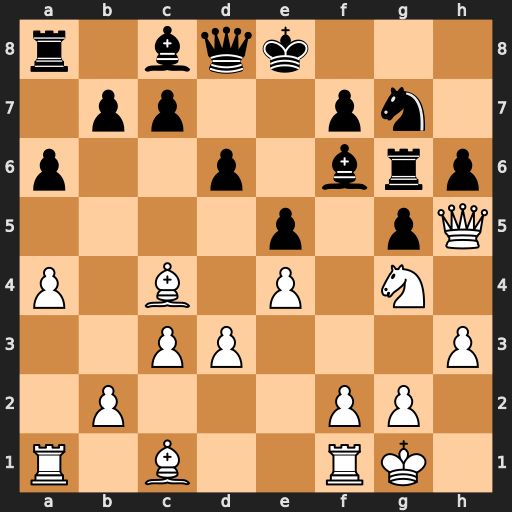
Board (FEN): r1bqk3/1pp2pn1/p2p1brp/4p1pQ/P1B1P1N1/2PP3P/1P3PP1/R1B2RK1
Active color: w
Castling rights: q
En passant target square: -
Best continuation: Bxf7+ Kxf7 Nxh6+ Ke7 Qxg6